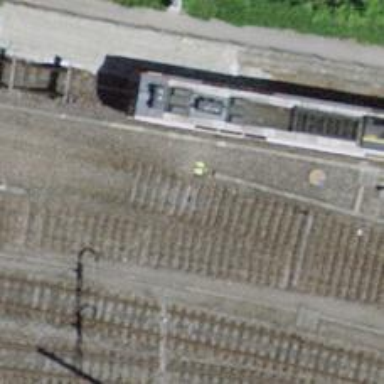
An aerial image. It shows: Railway switch.